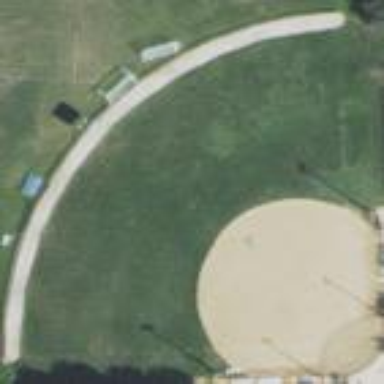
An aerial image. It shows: Baseball pitch for leisure and sports activities.